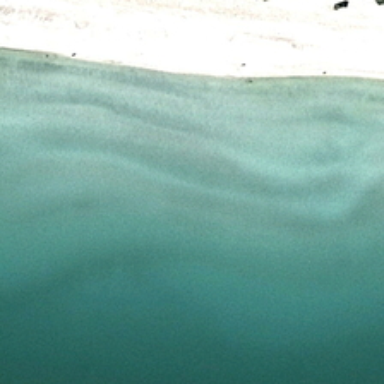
White beach is near a piece of green ocean .